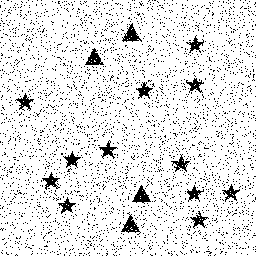
Squares: 0
Triangles: 4
Stars: 12
Total shapes: 16